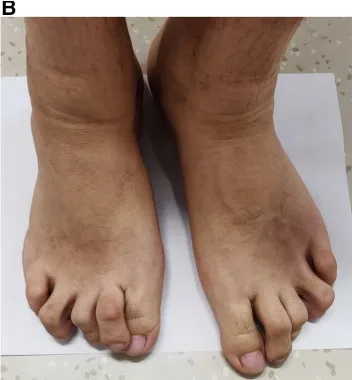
(A,B) Camptodactyly of the fingers and toes.
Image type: medical_photograph (skin_photograph)